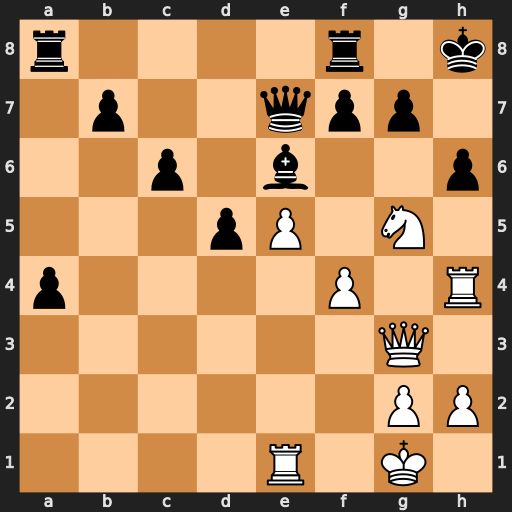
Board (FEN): r4r1k/1p2qpp1/2p1b2p/3pP1N1/p4P1R/6Q1/6PP/4R1K1
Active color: w
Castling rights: -
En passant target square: -
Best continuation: Qd3 g6 Rxh6+ Kg7 Rh7+